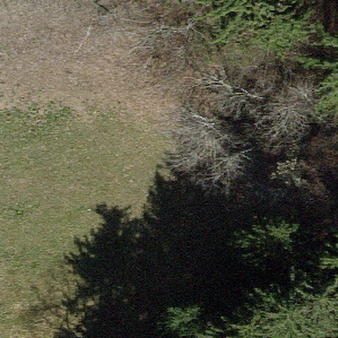
Label: other